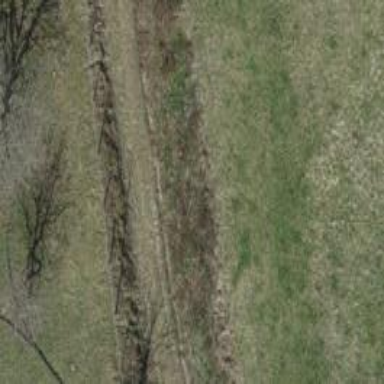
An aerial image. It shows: Grass track with grade3 tracktype.